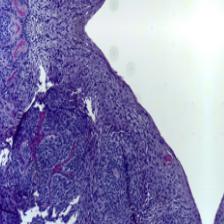
Diagnosis: OSCC